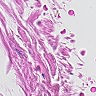
Metastatic tissue present: no